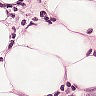
Metastatic tissue present: yes